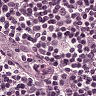
Metastatic tissue present: yes